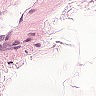
Metastatic tissue present: no